Question: <URL> lists model class and view class properties to change in order to prompt the user for and password log in, rather than the default and password required by Asp.NET Identity Authentication. However, it does not demonstrate how to remove the for the user in Identity.
Can someone point me to a resource that would allow me to completely remove the username requirement from Identity Authentication? I don't want my users to have to complete this extraneous step.
UPDATE::
according to <URL> on Identity email-authentication, installing the Visual Studio 2013 Update 2 allows users to complete registration with :

Big yay.
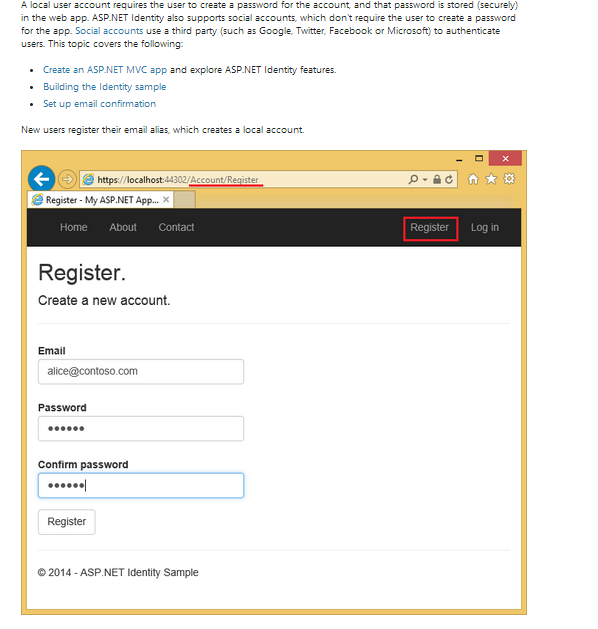
Answer: UPDATE::
according to <URL> users to complete registration with :

Big yay.